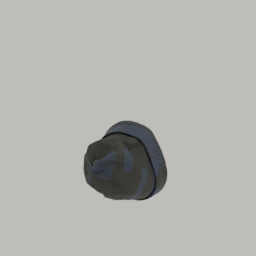
Label: people